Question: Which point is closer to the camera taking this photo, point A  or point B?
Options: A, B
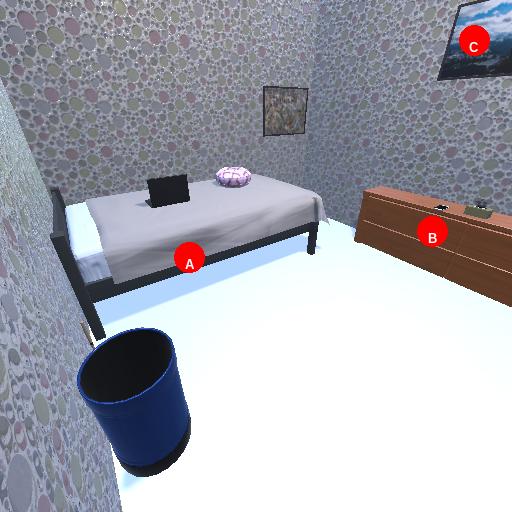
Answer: A